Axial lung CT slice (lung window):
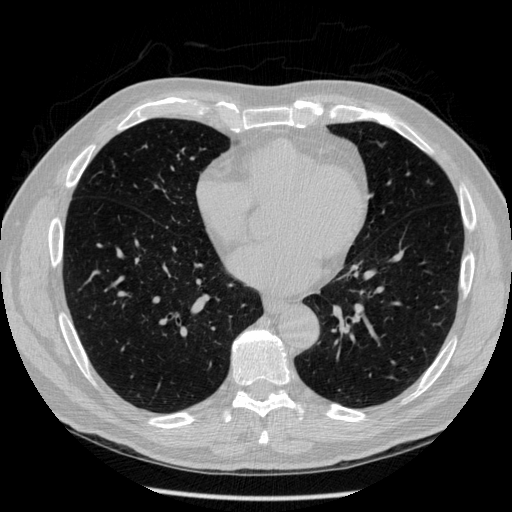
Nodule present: no